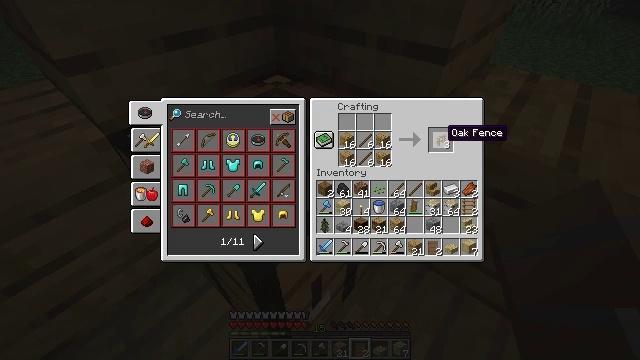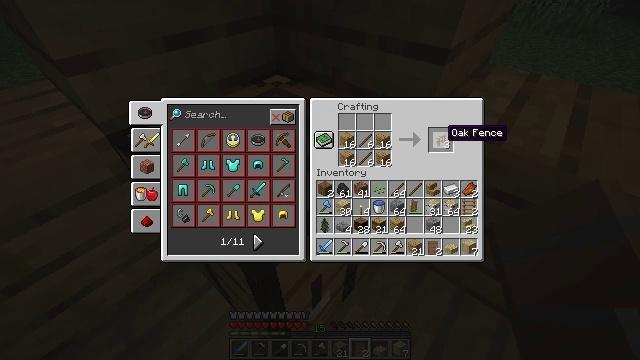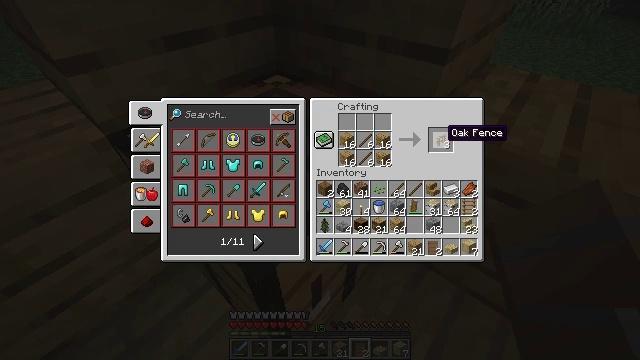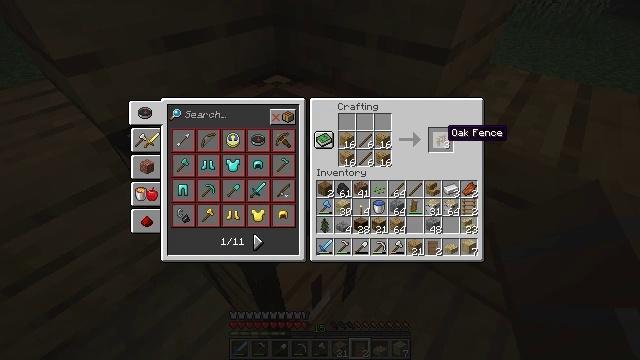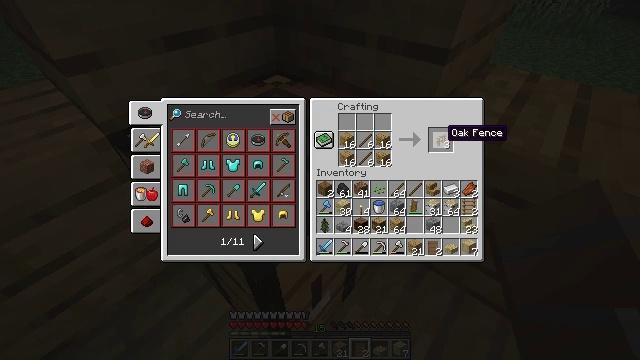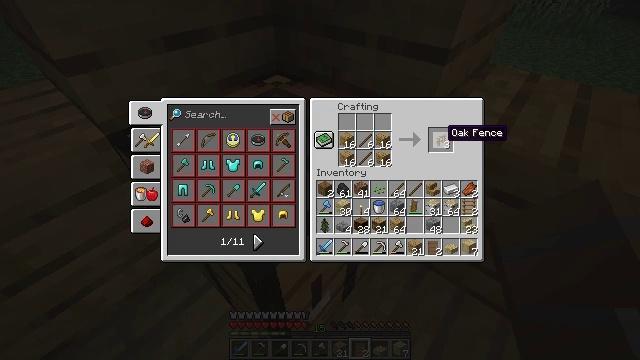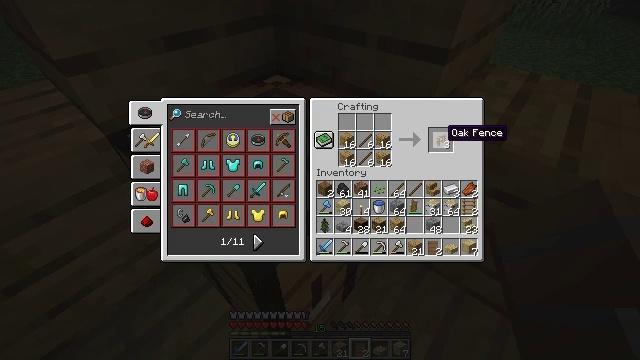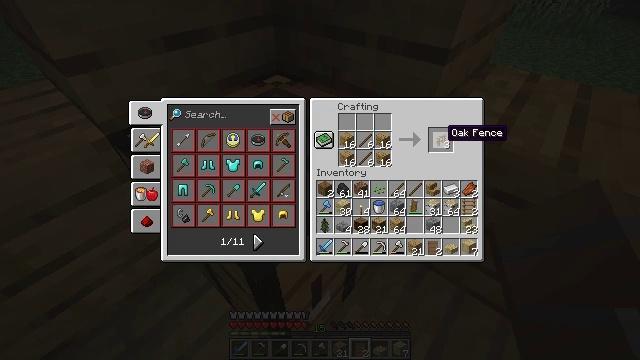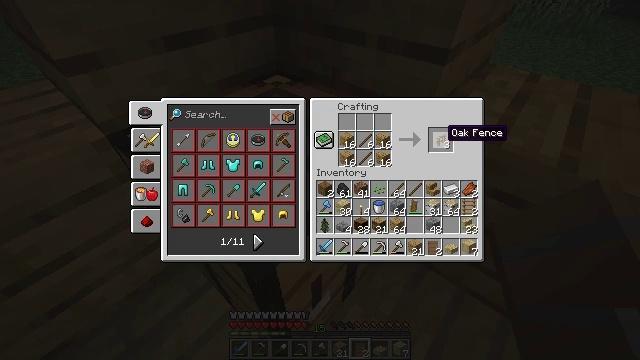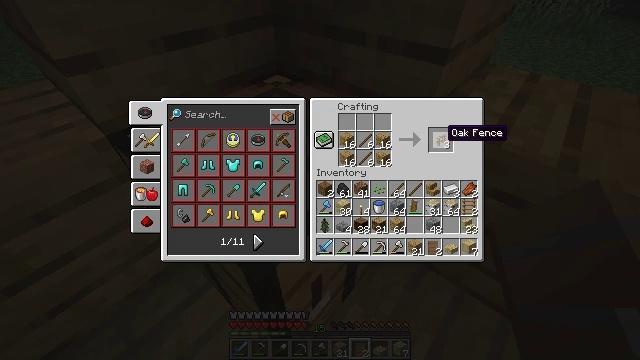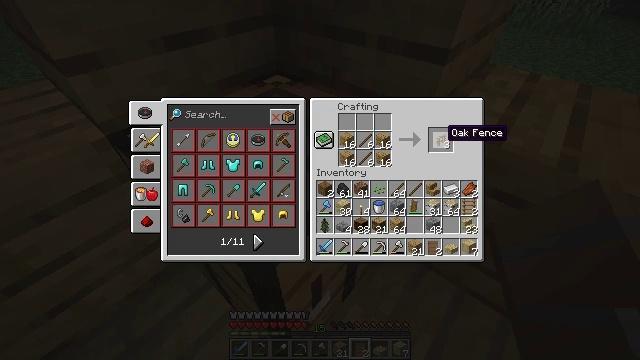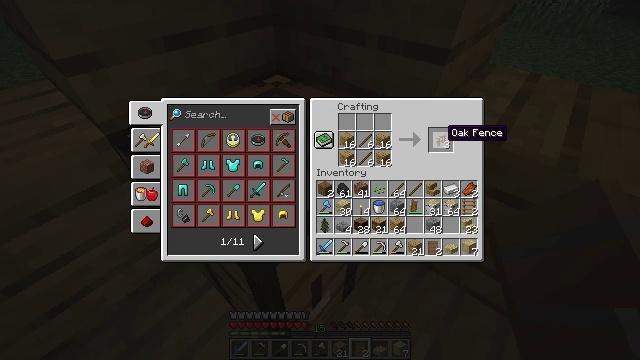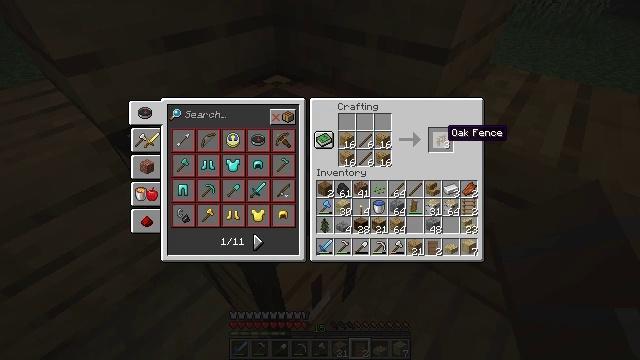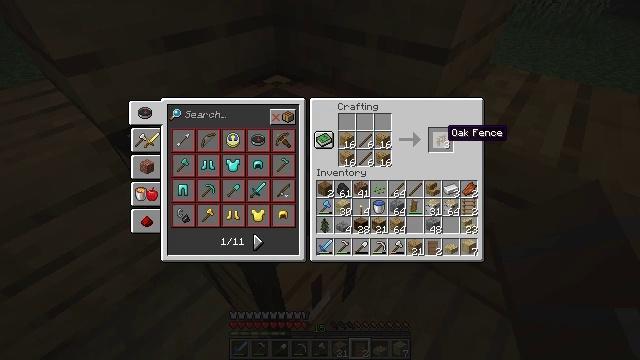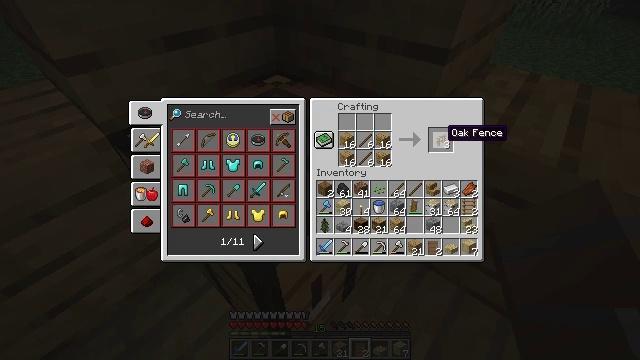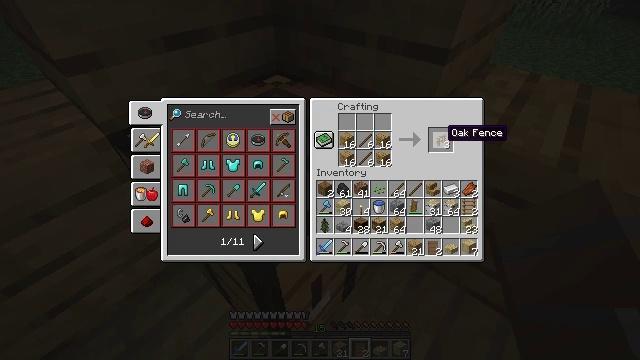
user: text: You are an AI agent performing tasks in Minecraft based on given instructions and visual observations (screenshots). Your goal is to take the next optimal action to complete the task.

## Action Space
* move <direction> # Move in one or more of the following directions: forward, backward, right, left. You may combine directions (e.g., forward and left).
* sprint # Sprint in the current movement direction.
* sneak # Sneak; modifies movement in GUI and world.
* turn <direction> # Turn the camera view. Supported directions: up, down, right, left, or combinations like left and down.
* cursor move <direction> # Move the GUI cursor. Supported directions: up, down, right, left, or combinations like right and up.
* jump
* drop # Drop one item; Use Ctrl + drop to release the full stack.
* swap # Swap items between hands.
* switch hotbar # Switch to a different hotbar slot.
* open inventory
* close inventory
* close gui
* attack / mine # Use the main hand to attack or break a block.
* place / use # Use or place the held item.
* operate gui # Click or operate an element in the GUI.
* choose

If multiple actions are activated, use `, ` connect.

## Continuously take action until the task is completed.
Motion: motion action
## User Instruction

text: Assemble an oak fence with oak planks and sticks in the crafting table.
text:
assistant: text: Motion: no_op
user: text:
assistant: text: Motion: no_op
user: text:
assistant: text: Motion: no_op
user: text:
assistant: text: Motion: no_op
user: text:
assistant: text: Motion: no_op
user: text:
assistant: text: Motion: no_op
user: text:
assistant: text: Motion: no_op
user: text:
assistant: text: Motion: no_op
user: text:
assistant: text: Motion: no_op
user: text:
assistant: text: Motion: no_op
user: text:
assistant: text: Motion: no_op
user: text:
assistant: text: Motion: no_op
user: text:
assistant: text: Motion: no_op
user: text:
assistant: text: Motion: no_op
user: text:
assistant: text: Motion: no_op
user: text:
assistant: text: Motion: no_op
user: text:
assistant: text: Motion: no_op
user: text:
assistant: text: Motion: no_op
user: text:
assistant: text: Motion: no_op
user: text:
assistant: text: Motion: no_op
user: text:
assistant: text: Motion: no_op
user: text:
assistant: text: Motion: no_op
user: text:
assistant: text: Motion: no_op
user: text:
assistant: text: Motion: no_op
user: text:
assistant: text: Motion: no_op
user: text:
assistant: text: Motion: no_op
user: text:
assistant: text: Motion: no_op
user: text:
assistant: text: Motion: no_op
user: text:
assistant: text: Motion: no_op
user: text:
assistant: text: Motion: no_op